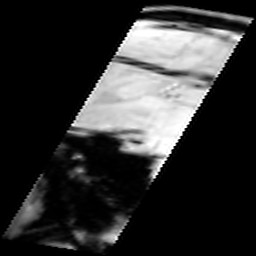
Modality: inplaneT1
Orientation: sagittal
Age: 26
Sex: male